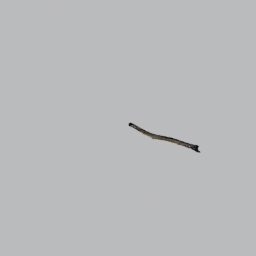
Label: nature